Question: My app seems to randomly get stuck in a loading state after a user goes to lock screen or another app and then returns on iOS.
Scenario:
User is using the app to view images then clicks lock screen button.
[
The user unlocks their phone and the app is now stuck infinitely loading.
<URL>
The only way to end the loading state is by shutting the app down and restarting it. It then works as normal.
This doesn't always happen. But the issue only crops up after the app has idled.
Does anyone have any idea what I could do to 'wake up' the app? I'm finding it hard to debug as it doesn't happen on the emulator.
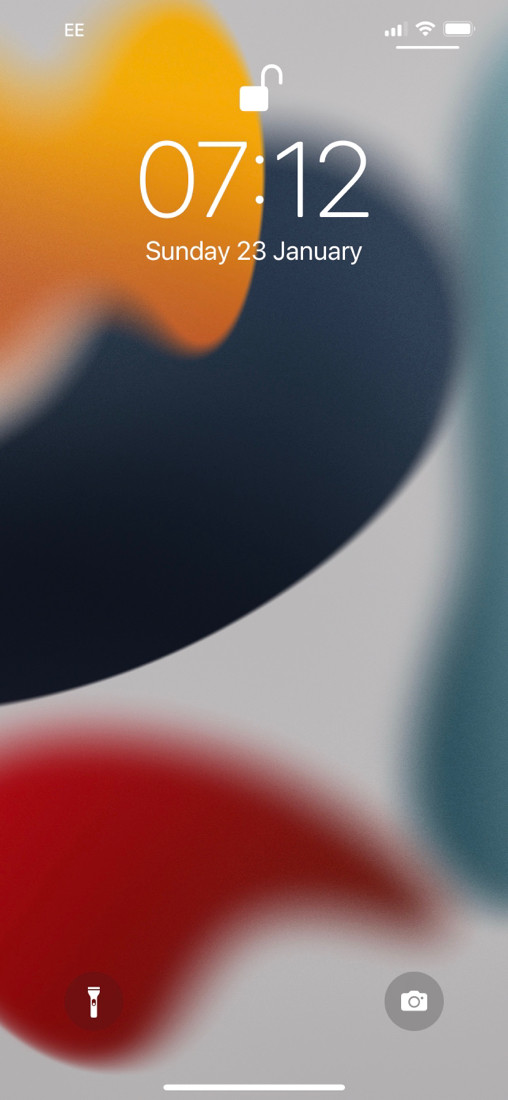
Answer: Use this code in your root container (main screen)
'''
import { AppState } from "react-native";
useEffect(() => {
const subscription = AppState.addEventListener("change", appState => {
if (appState === "active") {
console.log("App has come to the foreground!");
// call the function to remove loader here
}
console.log("AppState", appState);
});
return () => {
subscription.remove();
};
}, []);
'''
Ref : <URL>